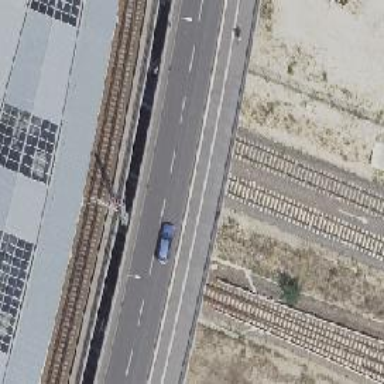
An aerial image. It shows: Sidewalk bridge with asphalt cycleway.